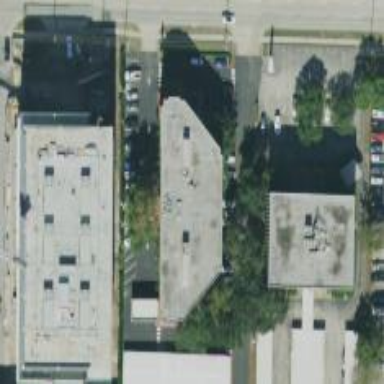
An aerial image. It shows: Healthcare center.